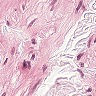
Metastatic tissue present: no